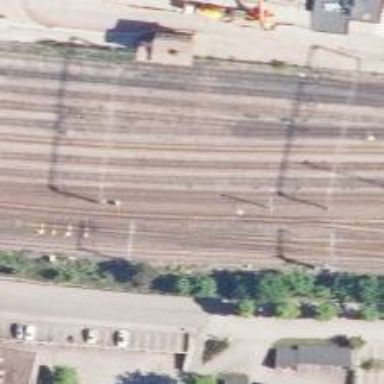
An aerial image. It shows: Rail yard with electrified contact lines for the trains.